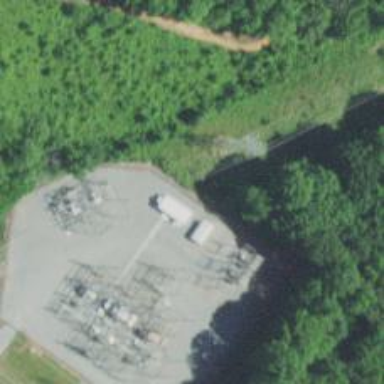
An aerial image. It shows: There is fence around switching substation.